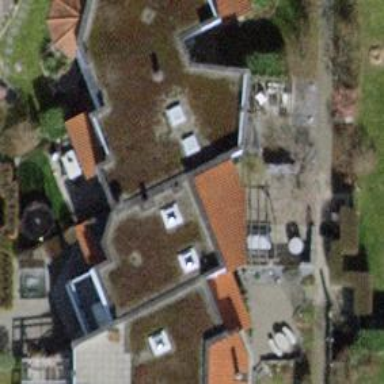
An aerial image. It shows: Building with apartments and flat roof.